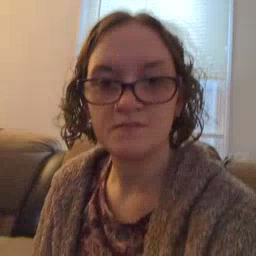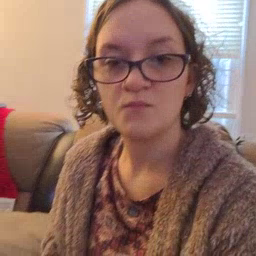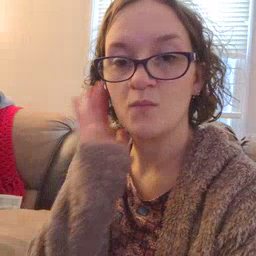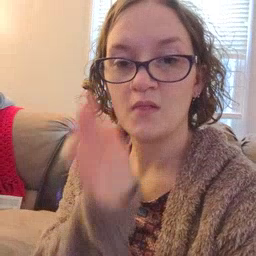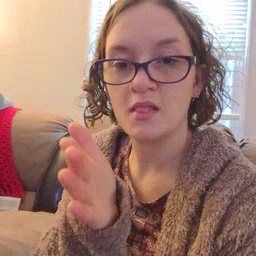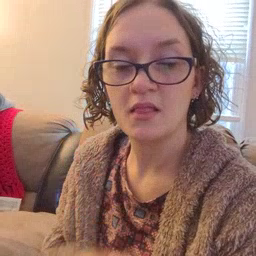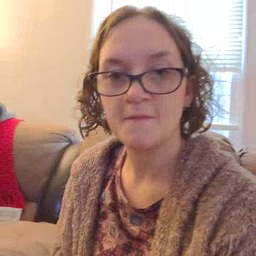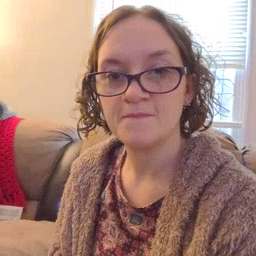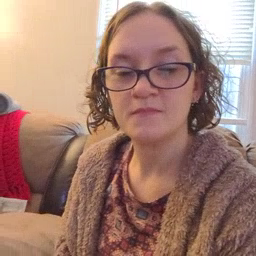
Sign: will